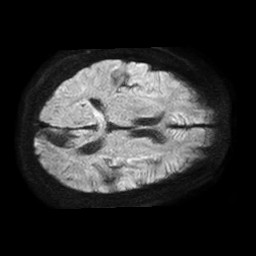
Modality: TRACE
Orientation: axial
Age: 61
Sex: male
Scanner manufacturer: philips
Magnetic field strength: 1.5 T
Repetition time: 3.63 s
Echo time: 0.07155 s